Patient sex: M
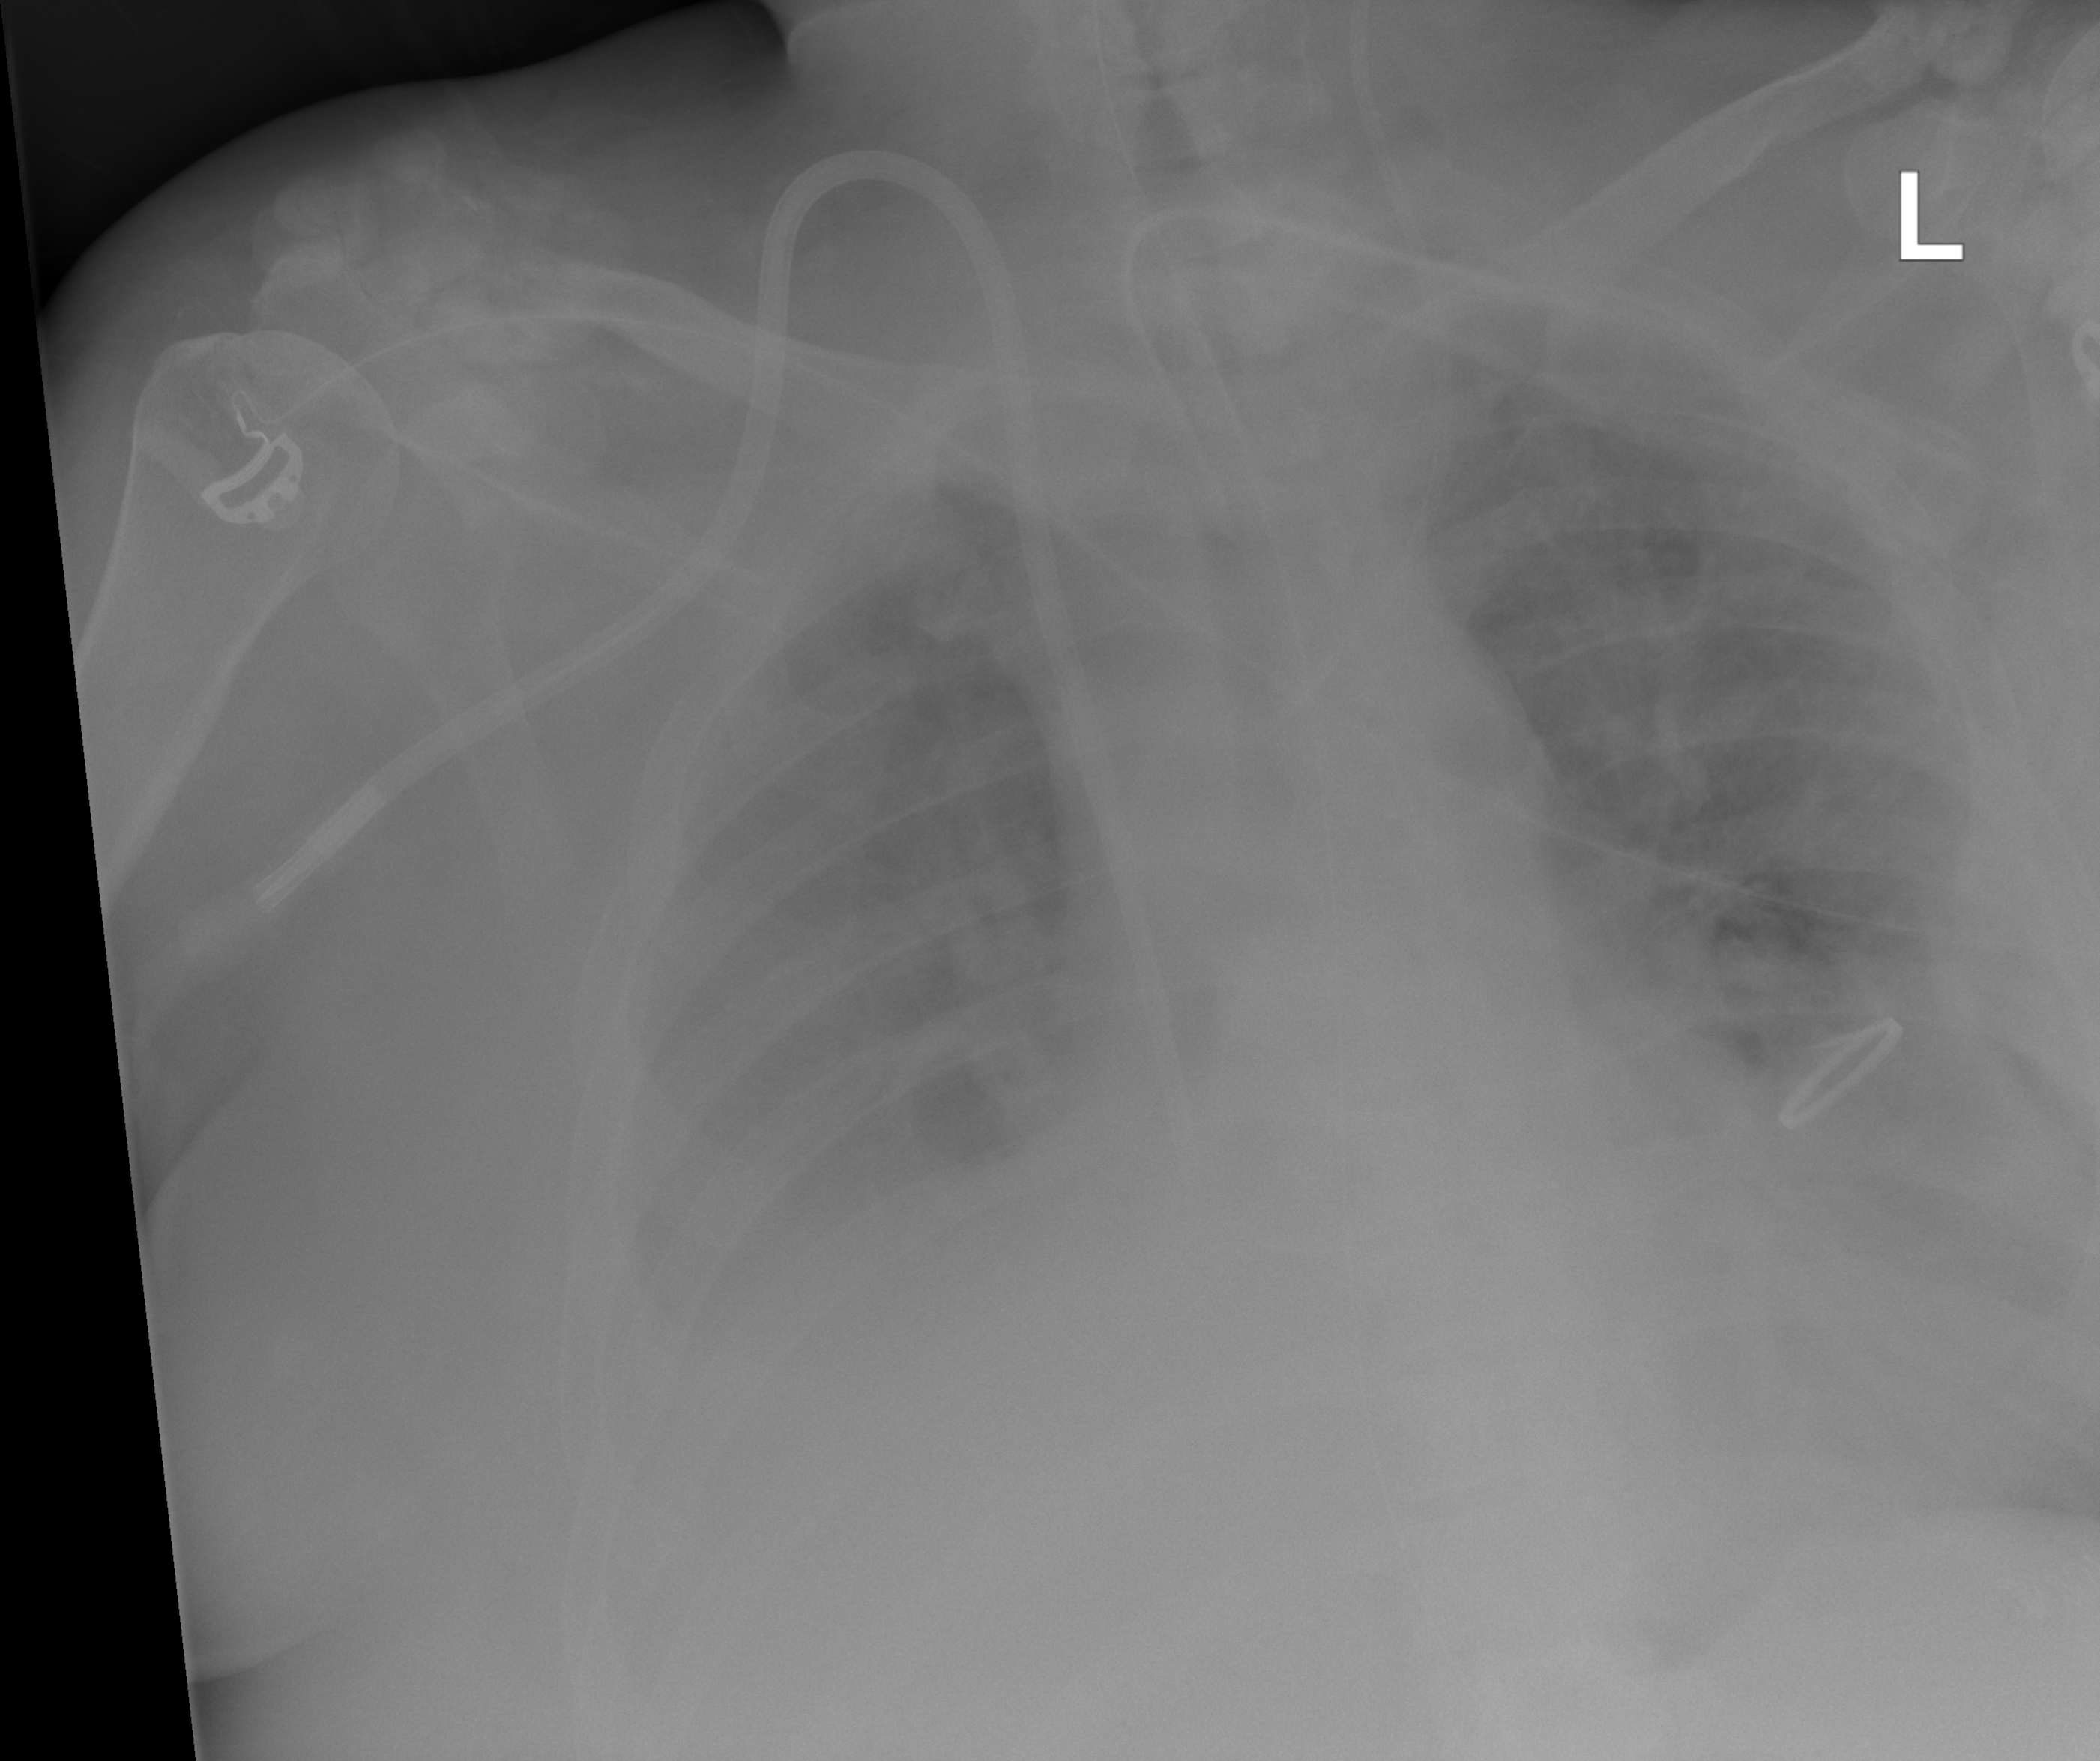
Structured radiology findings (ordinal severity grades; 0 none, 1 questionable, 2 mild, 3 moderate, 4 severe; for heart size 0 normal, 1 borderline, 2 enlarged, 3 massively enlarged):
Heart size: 2
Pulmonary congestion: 3
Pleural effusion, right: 3
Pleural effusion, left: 3
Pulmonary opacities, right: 2
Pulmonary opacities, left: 2
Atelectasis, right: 3
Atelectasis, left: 2